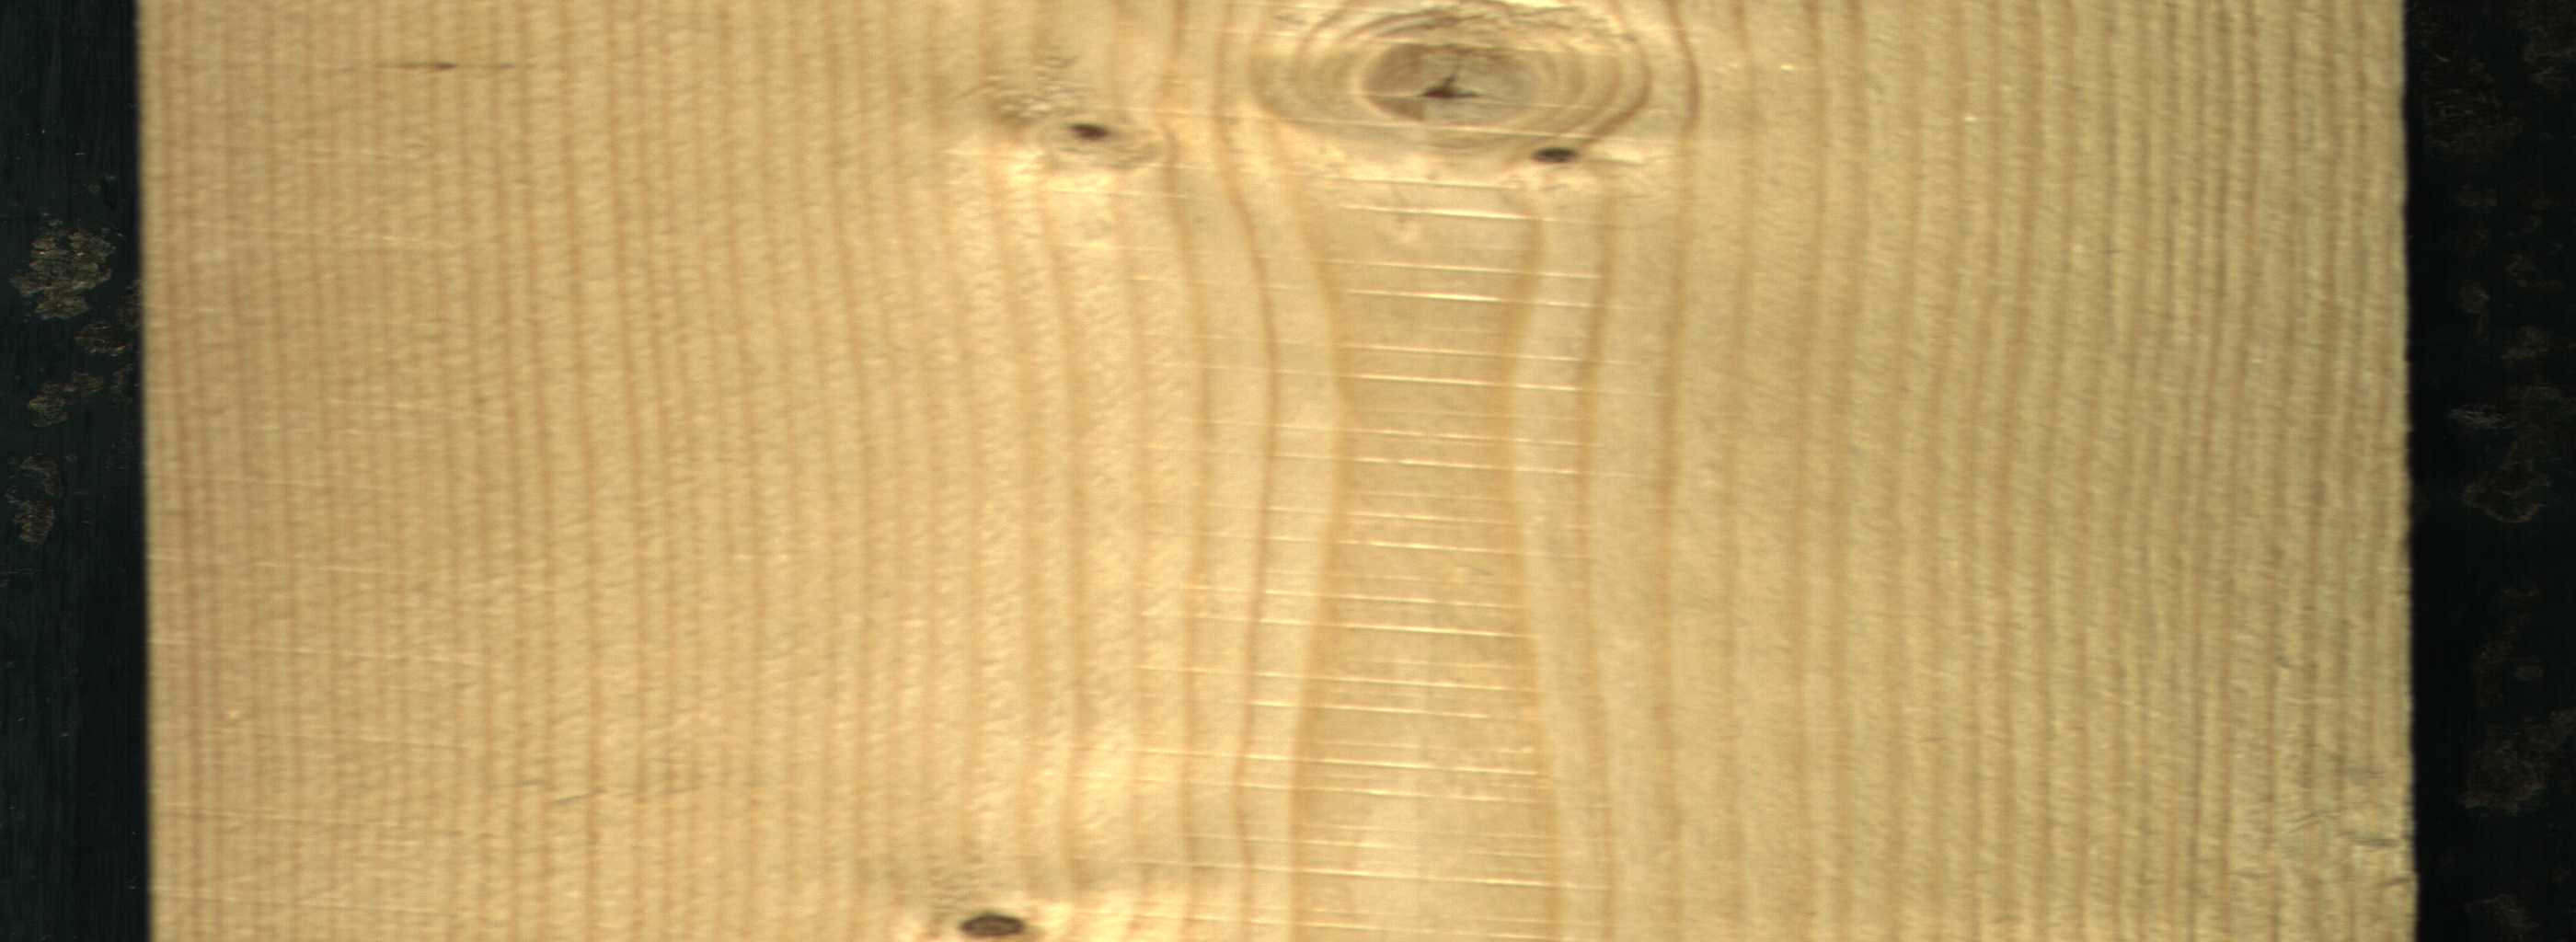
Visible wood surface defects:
knot_with_crack
Dead_Knot
Dead_Knot
Live_Knot